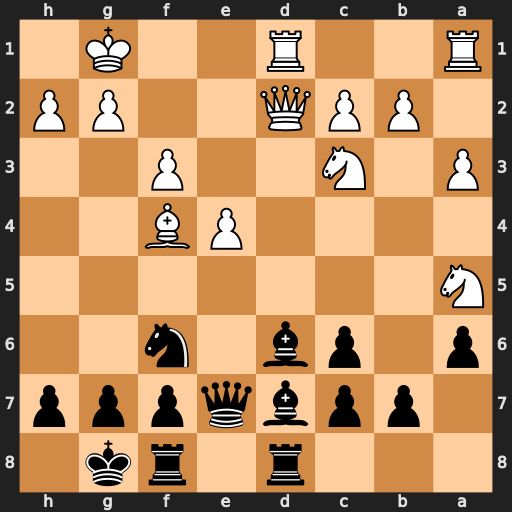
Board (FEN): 3r1rk1/1ppbqppp/p1pb1n2/N7/4PB2/P1N2P2/1PPQ2PP/R2R2K1
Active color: b
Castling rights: -
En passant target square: -
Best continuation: Bxf4 Qxf4 Qc5+ Kh1 Qxa5